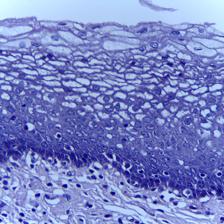
Diagnosis: Normal